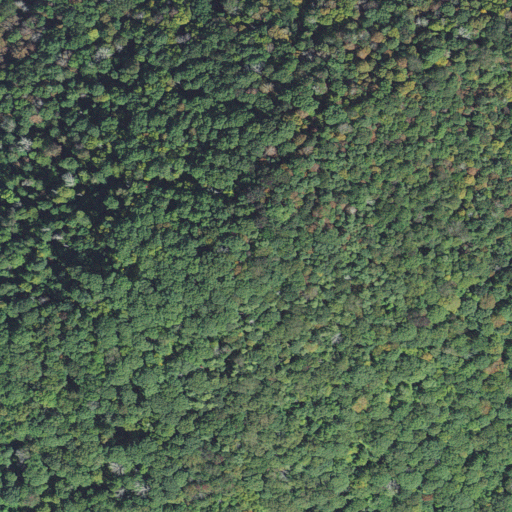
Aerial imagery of mountain in North Carolina named Big Knob containing deciduous forest and open development